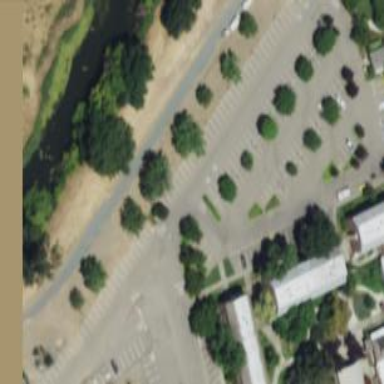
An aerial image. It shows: Parking area with surface.